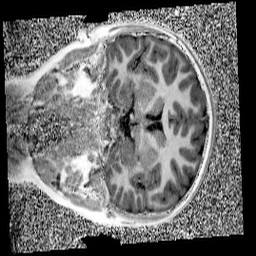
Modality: UNIT1
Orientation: coronal
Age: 11
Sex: female
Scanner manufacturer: siemens
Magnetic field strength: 3 T
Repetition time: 4 s
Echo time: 0.00299 s